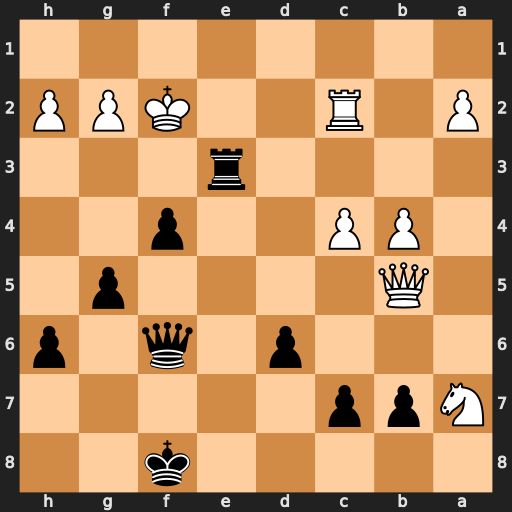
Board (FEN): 5k2/Npp5/3p1q1p/1Q4p1/1PP2p2/4r3/P1R2KPP/8
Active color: b
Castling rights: -
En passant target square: -
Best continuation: Rd3 Qd5 Rxd5